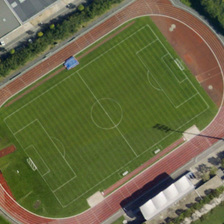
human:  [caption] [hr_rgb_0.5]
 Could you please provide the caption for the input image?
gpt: some green trees and several buildings are near a playground with a football field in it .

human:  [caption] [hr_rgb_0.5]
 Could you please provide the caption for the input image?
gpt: some green trees and several buildings are near a playground with a football field in it .

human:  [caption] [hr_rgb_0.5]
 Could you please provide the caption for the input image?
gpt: some green trees and several buildings are near a playground with a football field in it .

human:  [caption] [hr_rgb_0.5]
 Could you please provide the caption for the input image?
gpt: some green trees and several buildings are near a playground with a football field in it .

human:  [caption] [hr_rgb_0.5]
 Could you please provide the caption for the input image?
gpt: some green trees and several buildings are near a playground with a football field in it .